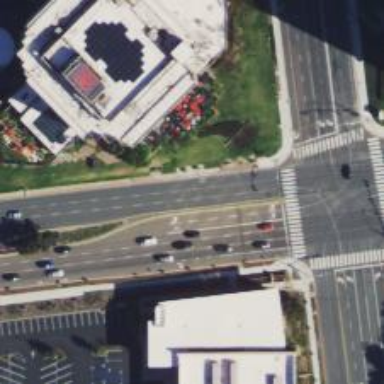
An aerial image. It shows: Primary highway with separate asphalt sidewalk.